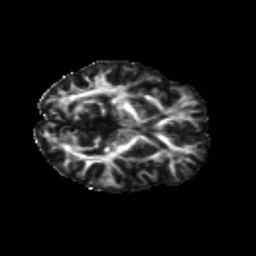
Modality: FA
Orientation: axial
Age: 25
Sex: female
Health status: healthy
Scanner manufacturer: siemens
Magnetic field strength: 3 T
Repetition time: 8.6 s
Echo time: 0.095 s